Question: 'byte[] a' has value of {119}, which is the ascii equivalent of "w", but when I use '.toString()' to convert it to string, it gives me a weird string. any idea what I did wrong?

'''
byte[] a = characteristicRX.getValue();
String rscvString = a.toString();
Log.d("byteToHex", "rscvString = " + rscvString);
while ( rscvString != "w" ){
'''
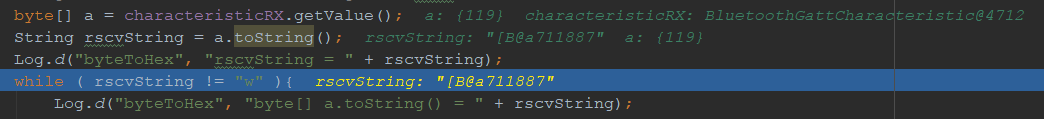
Answer: String object takes a parameter of 'byte[]' as an overloaded constructor. Use 'String rscvString = new String(a);' and you should be sorted
You can't use boolean operators to test against strings ie. != or ==.
use 'while ( !(rscvString.equalsIgnoreCase("w") )' the 'equalsIgnoreCase()' method will return a boolean and the ! will force the test against the false.